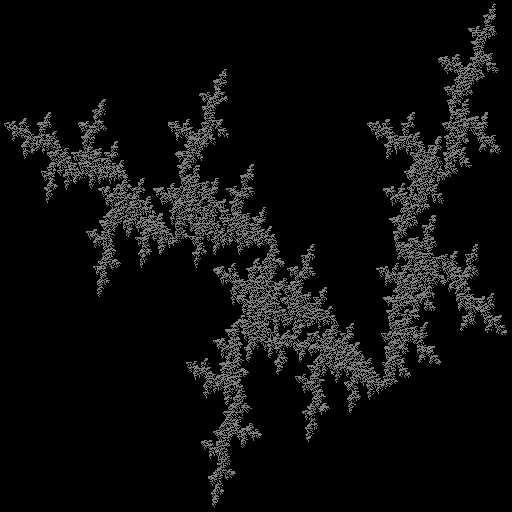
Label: a3